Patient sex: F
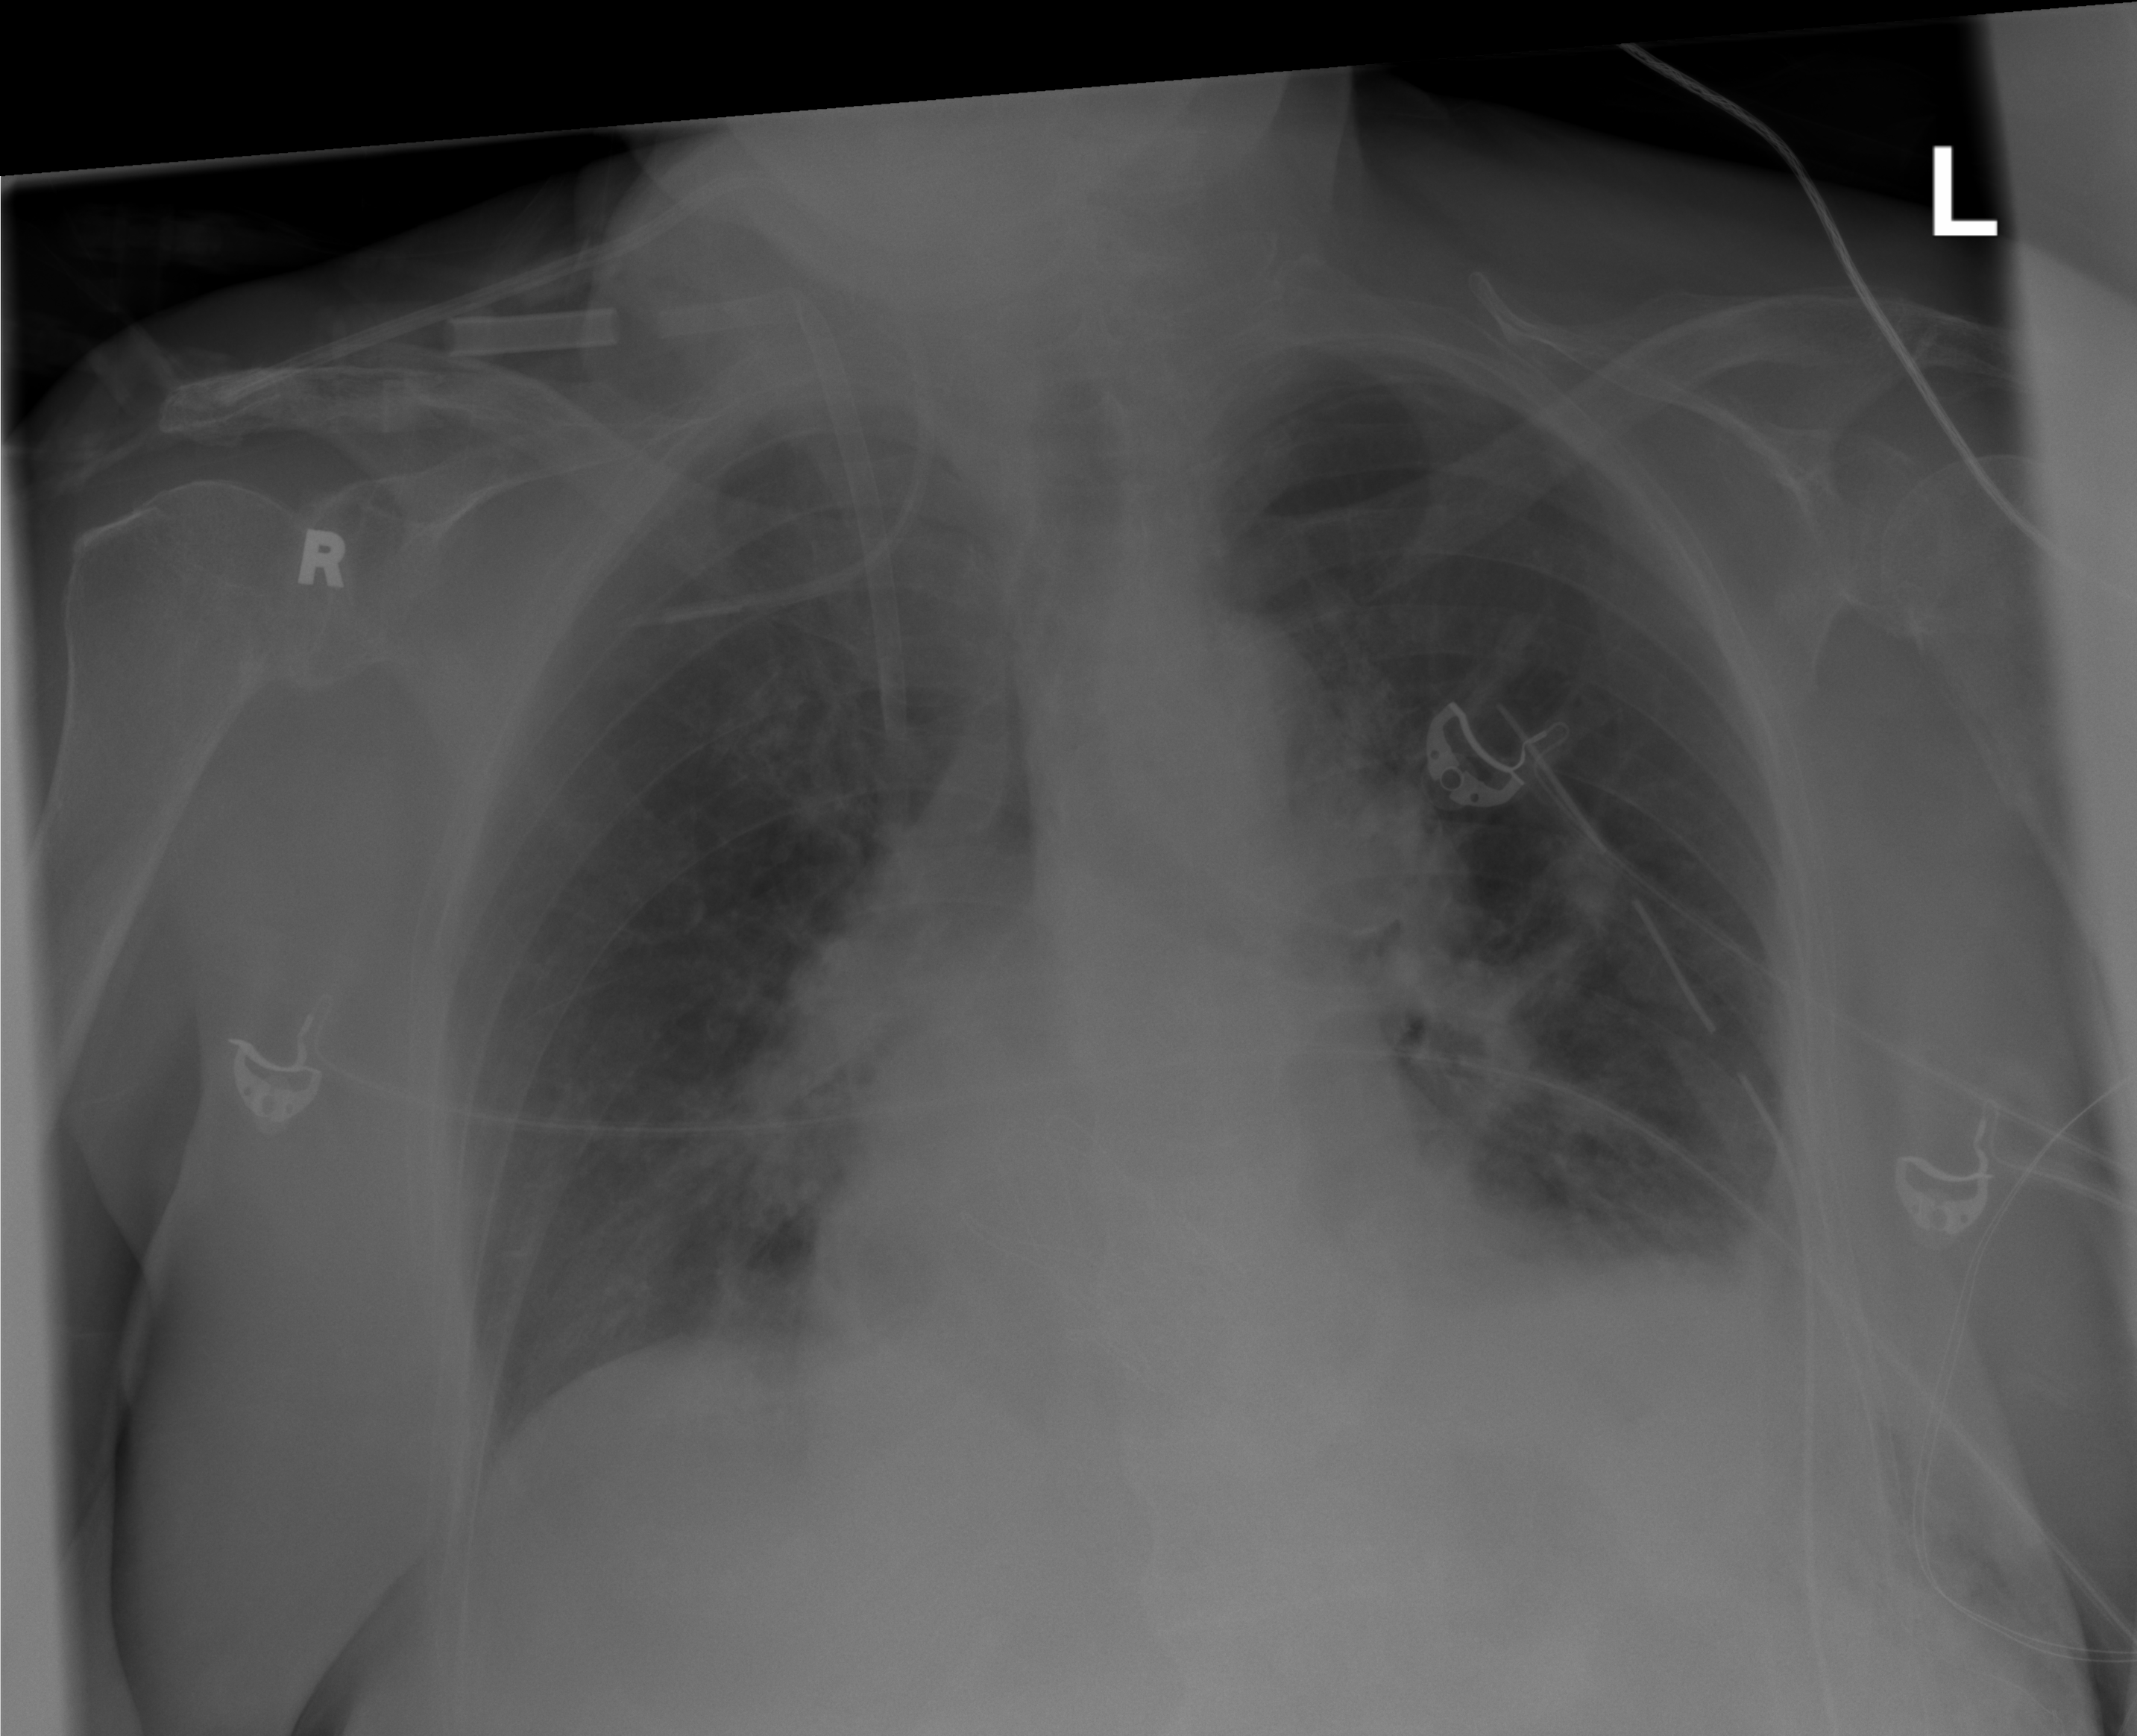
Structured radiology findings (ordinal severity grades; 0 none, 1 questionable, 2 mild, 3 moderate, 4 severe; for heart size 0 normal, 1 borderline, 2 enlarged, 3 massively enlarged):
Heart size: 1
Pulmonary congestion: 2
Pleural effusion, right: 1
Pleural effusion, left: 2
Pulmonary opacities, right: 0
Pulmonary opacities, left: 0
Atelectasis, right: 0
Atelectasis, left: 2